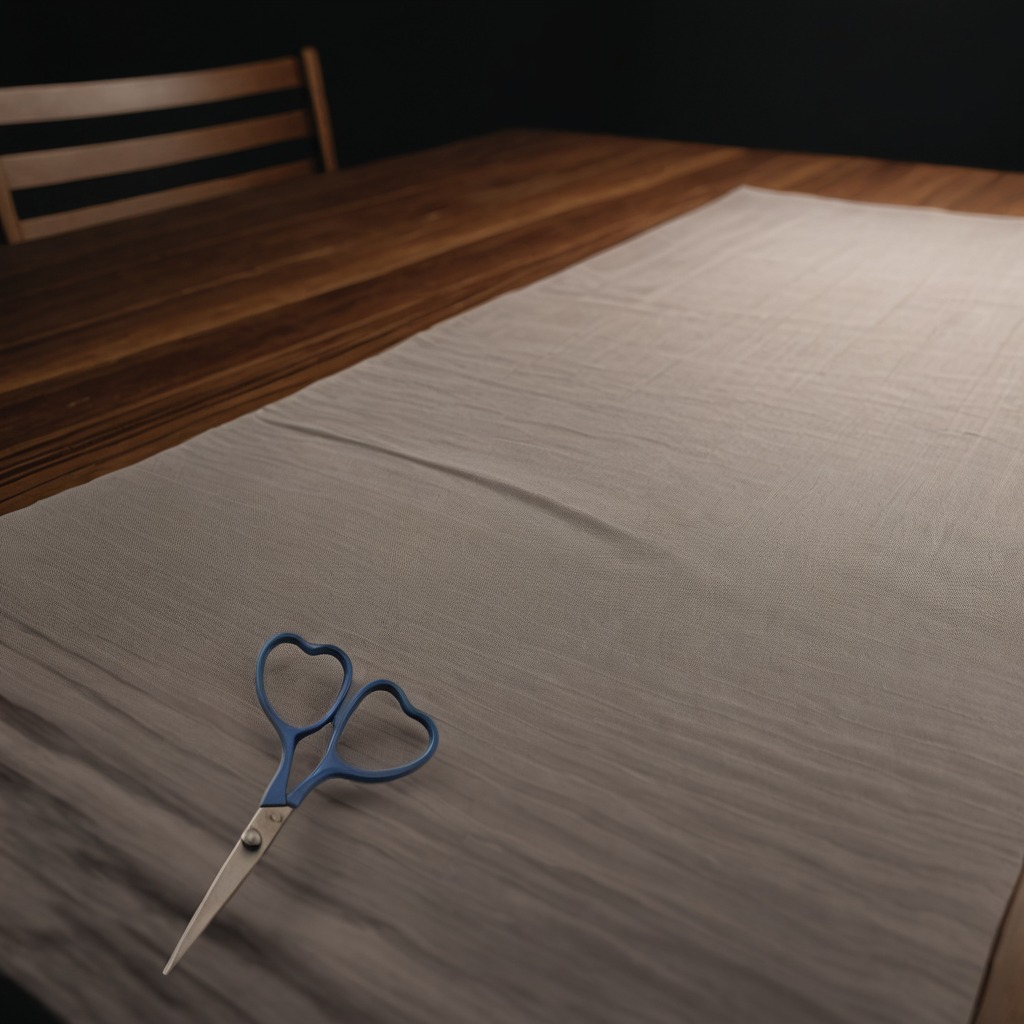
A scissor is lying on the wooden table.